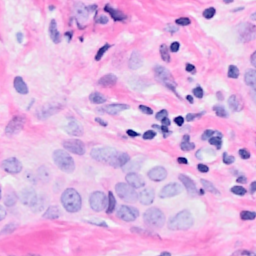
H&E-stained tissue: Breast